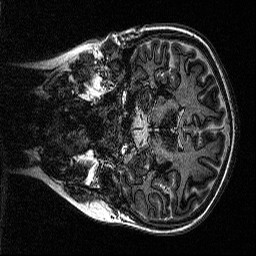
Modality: MP2RAGE
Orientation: coronal
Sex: female
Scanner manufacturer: siemens
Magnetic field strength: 3 T
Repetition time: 5 s
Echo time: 0.00292 s